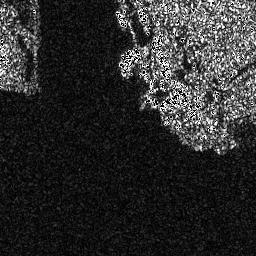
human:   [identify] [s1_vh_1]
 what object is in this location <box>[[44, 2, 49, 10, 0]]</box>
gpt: <ref>1 small ship at the top</ref>